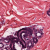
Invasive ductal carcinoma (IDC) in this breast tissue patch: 0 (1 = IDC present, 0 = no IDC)